Field crop: maize
Growth stage: 1
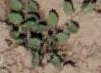
Species: convolvulus